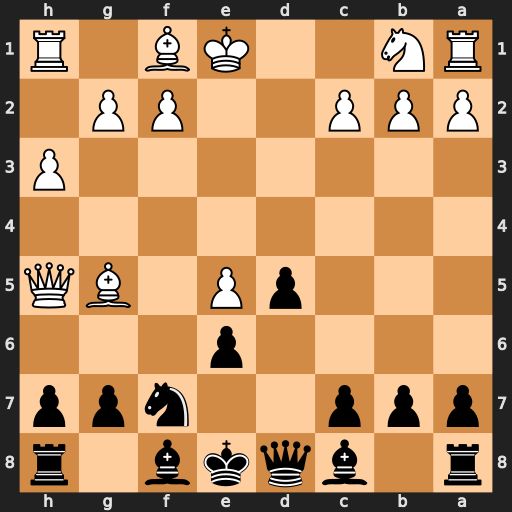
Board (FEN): r1bqkb1r/ppp2npp/4p3/3pP1BQ/8/7P/PPP2PP1/RN2KB1R
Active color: b
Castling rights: KQkq
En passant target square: -
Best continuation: Qxg5 Qxg5 Nxg5